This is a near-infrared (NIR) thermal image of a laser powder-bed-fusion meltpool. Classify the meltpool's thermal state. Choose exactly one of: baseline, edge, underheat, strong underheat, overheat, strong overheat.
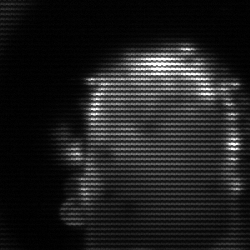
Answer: baseline